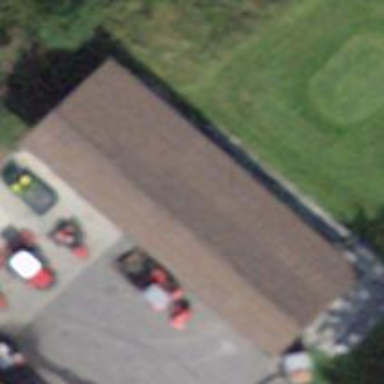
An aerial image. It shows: View of roof of building.